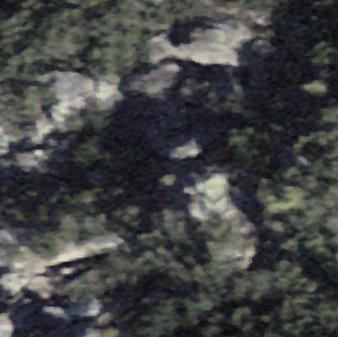
Label: bouldering_area